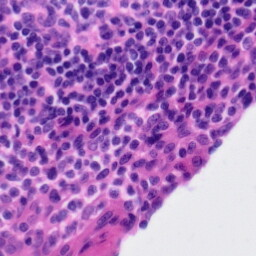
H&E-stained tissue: Tonsil